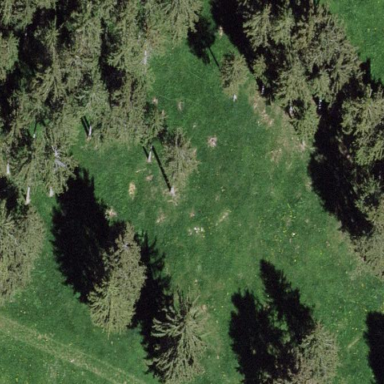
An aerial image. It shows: Evergreen needle-leaved forest.